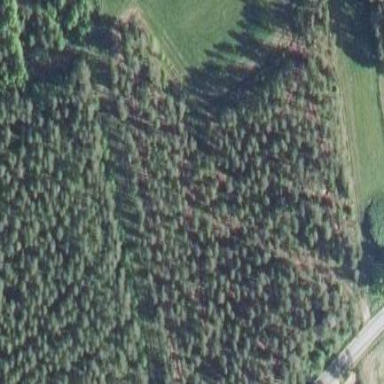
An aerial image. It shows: Forest area dominated by needle-leaved trees.